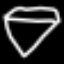
Label: diamond